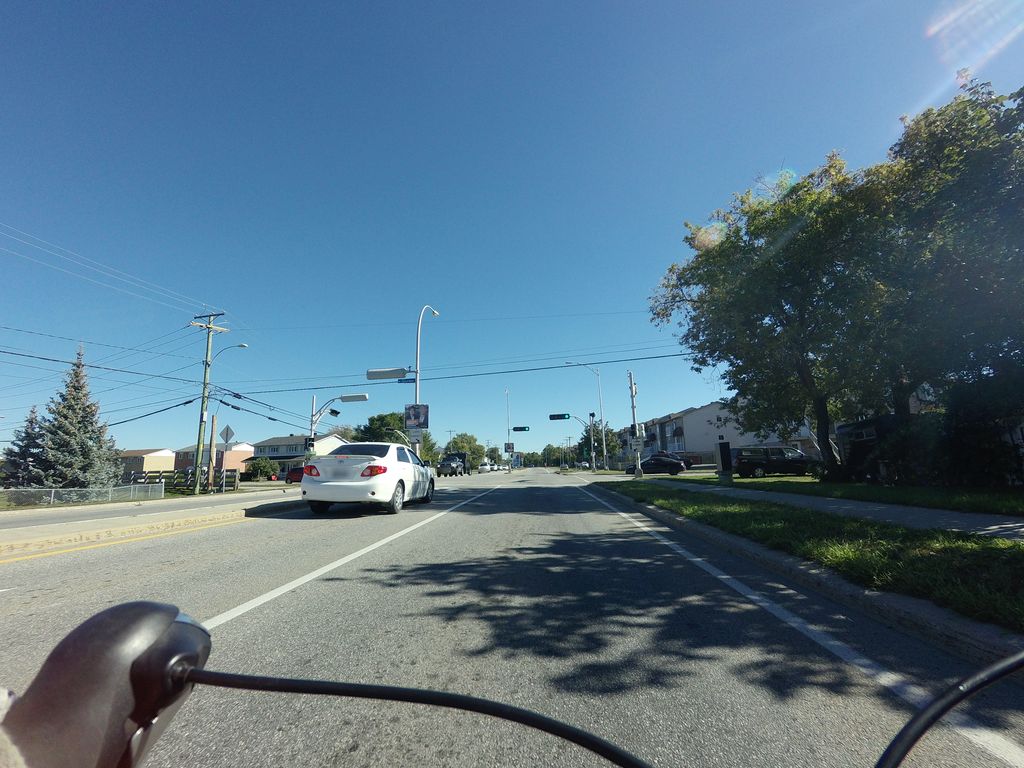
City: ottawa-gatineau